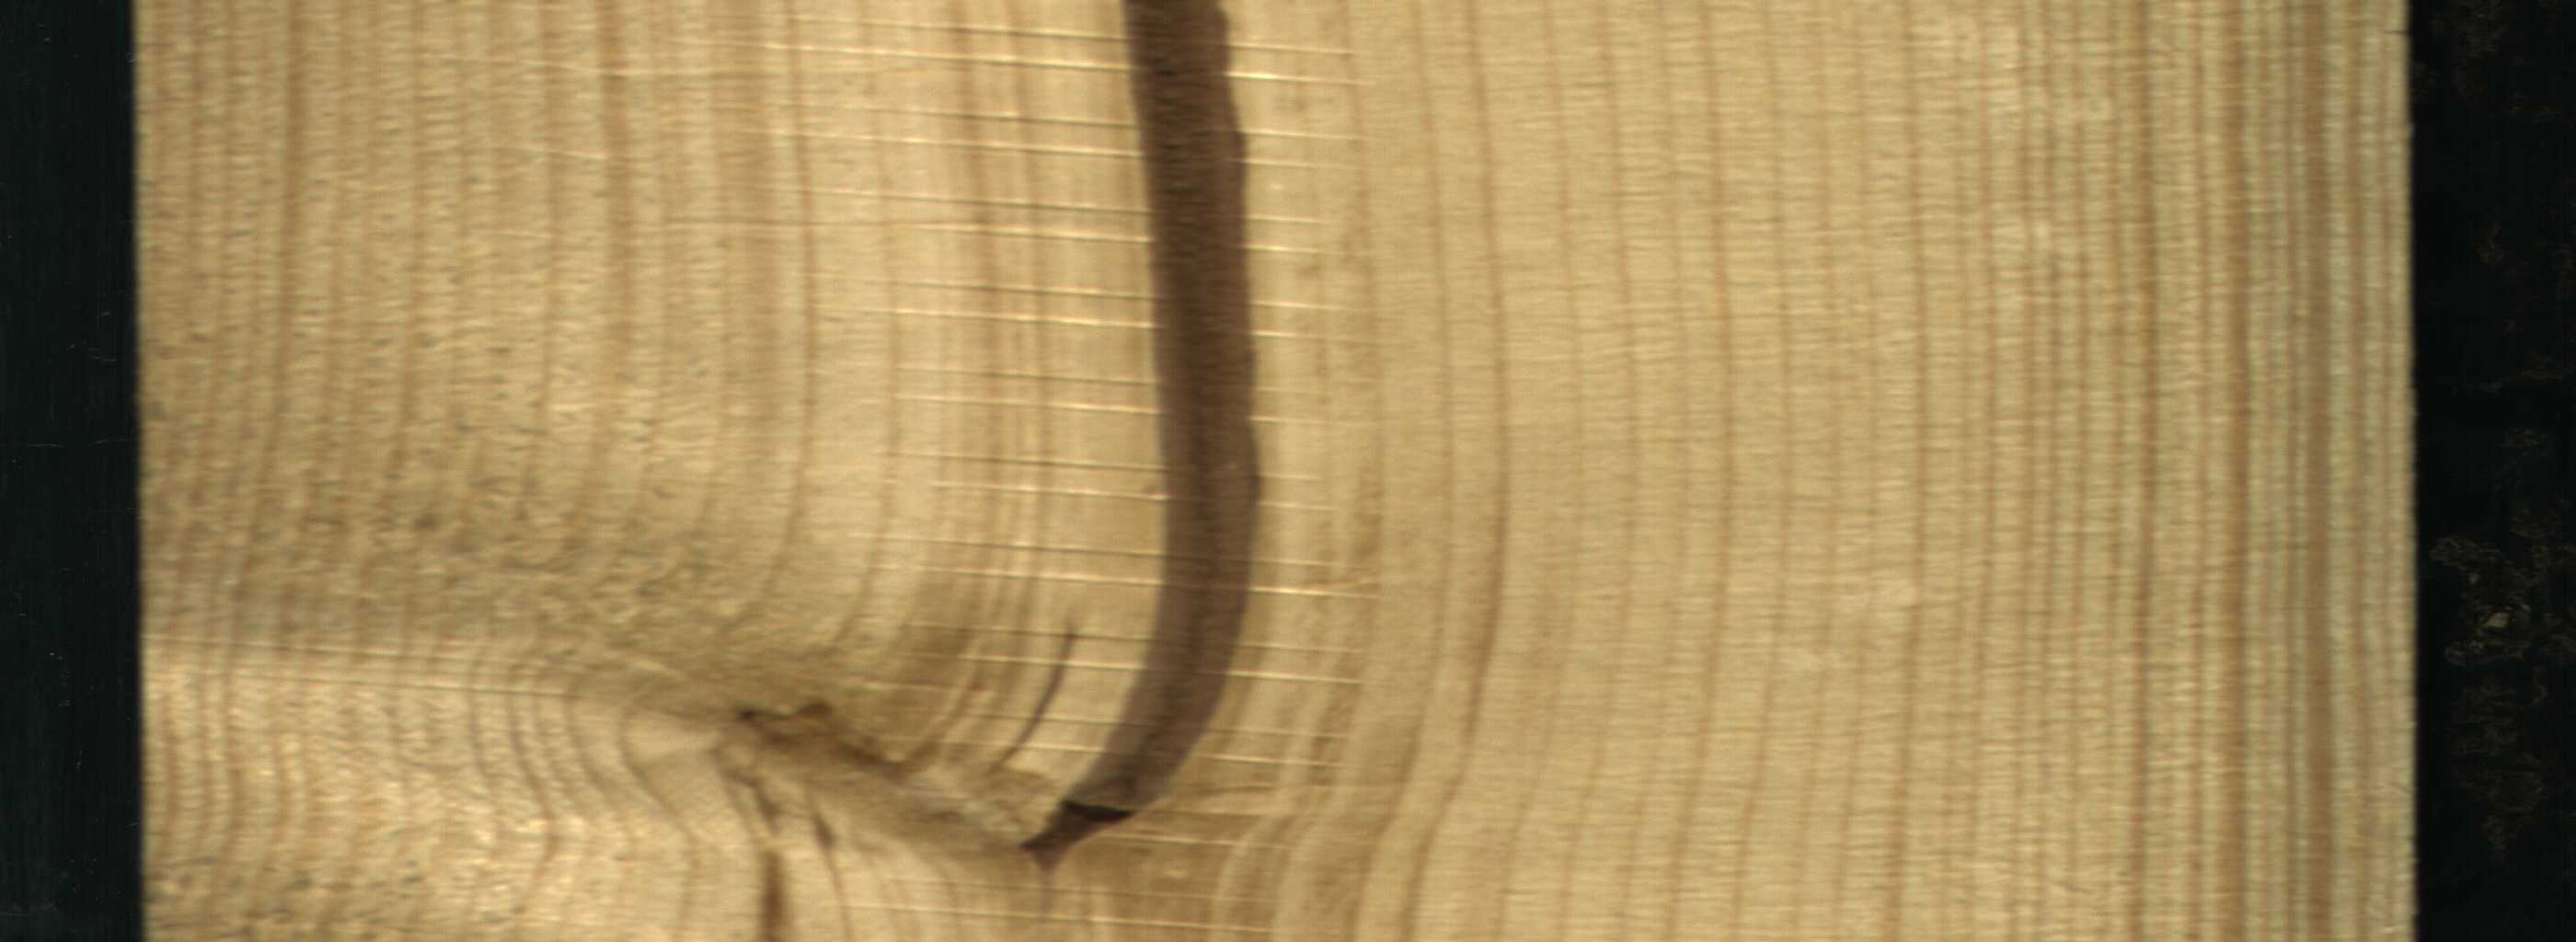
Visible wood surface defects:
Marrow
Live_Knot